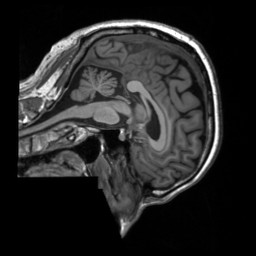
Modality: T1w
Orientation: sagittal
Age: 56
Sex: male
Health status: ill
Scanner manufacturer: siemens
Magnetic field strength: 3 T
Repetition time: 2.3 s
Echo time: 0.00201 s